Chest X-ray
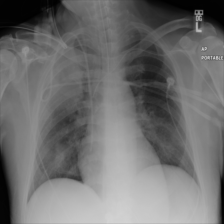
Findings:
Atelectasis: negative
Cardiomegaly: negative
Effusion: negative
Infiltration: negative
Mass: negative
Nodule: negative
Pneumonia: negative
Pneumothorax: negative
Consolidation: positive
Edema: negative
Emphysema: negative
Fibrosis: negative
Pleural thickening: negative
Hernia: negative